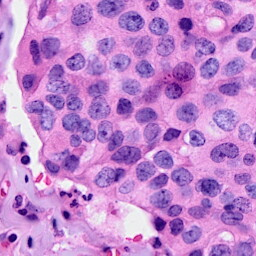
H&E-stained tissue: Breast